Interaction volume radius: 5 \u00c5
Interaction volume height: 25 \u00c5
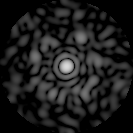
Disorder parameter: 0.8027